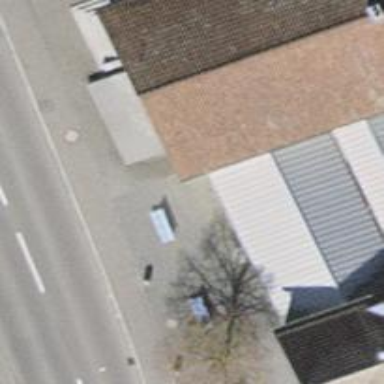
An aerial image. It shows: Blue bench.